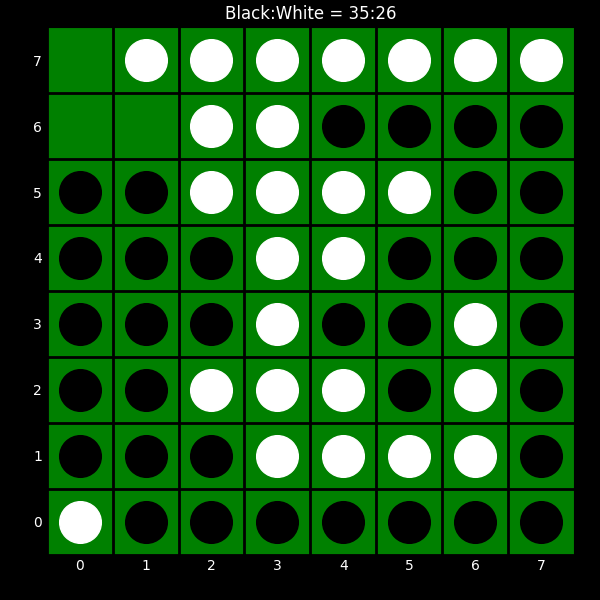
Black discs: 35
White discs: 26